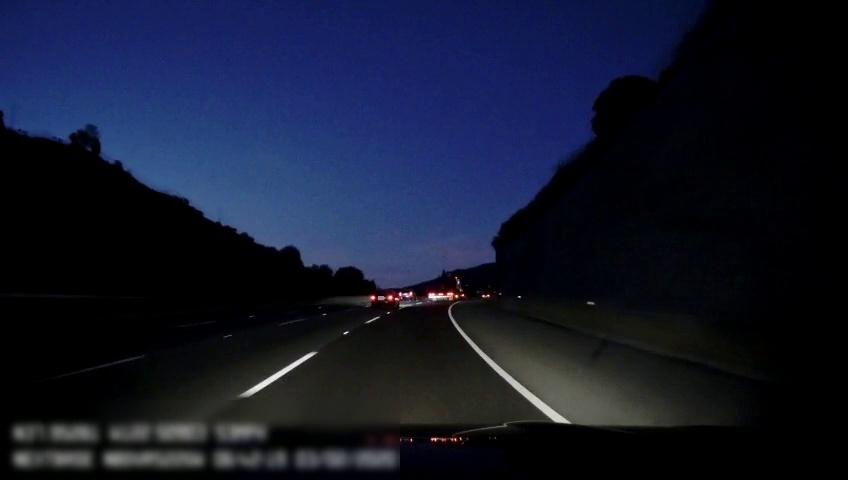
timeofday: Night
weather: Other
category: Drivable Space
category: Vehicles | Car
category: Vehicles | SUV
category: Vehicles | Truck
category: Lanes | Current Lane
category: Lanes | Current Lane
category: Lanes | Alternate Lane
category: Lanes | Alternate Lane